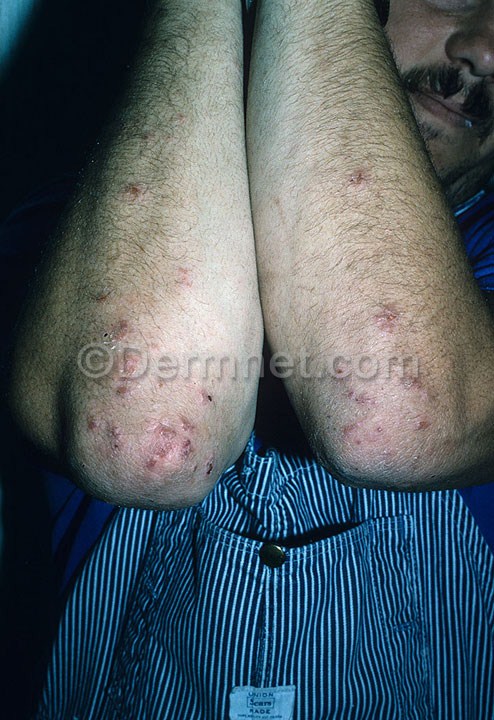
Disease: Bullous Disease Photos